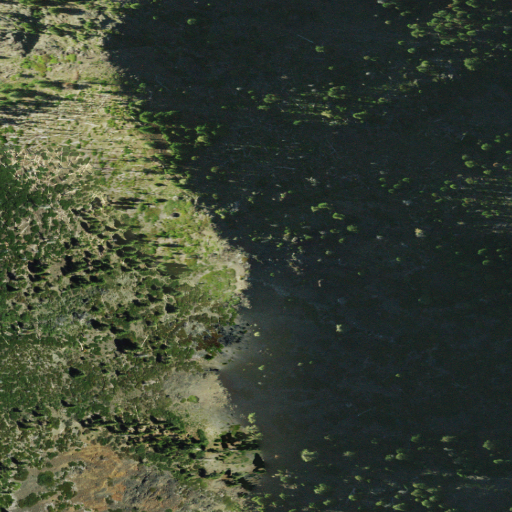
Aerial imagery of mountain in California named Grizzly Butte containing shrub, evergreen forest, open development, low intensity development, and medium intensity development